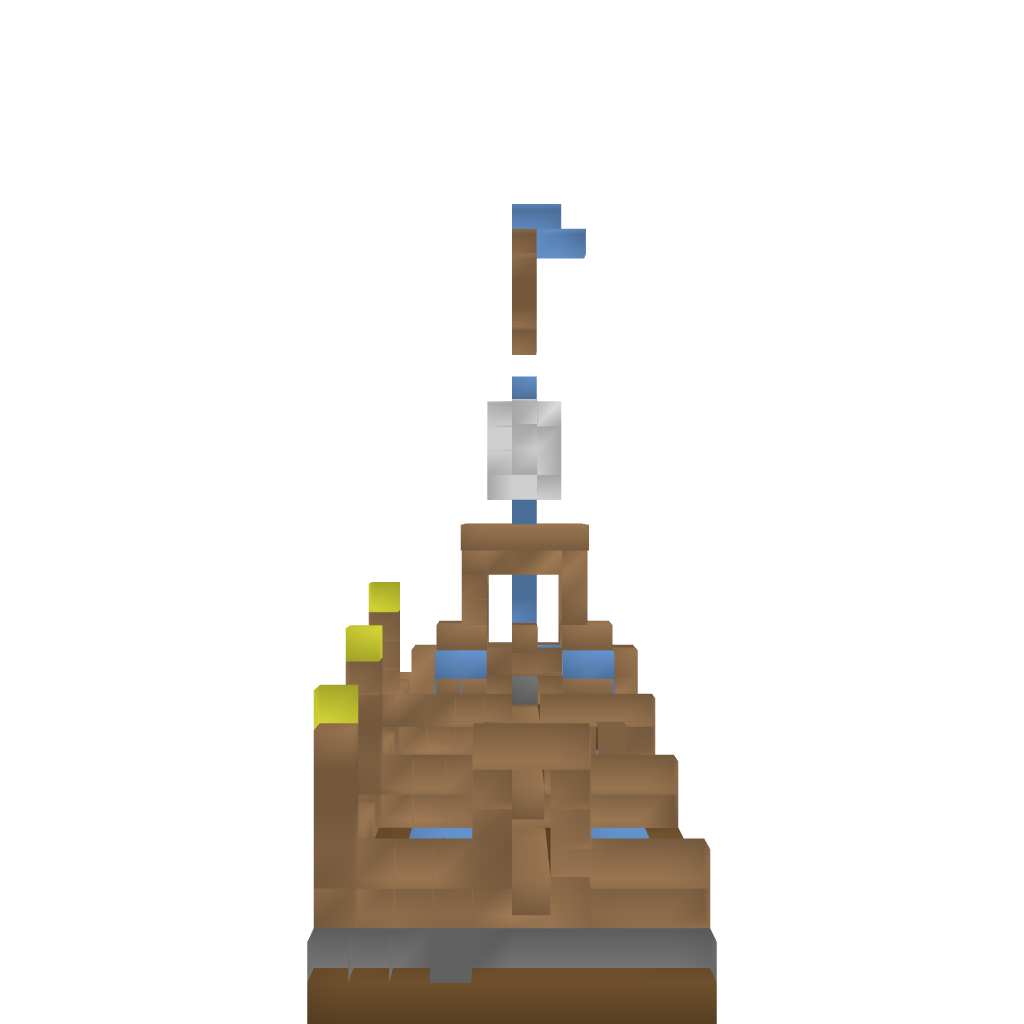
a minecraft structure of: Veg Farm bad low quality